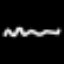
Label: squiggle